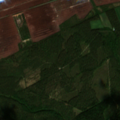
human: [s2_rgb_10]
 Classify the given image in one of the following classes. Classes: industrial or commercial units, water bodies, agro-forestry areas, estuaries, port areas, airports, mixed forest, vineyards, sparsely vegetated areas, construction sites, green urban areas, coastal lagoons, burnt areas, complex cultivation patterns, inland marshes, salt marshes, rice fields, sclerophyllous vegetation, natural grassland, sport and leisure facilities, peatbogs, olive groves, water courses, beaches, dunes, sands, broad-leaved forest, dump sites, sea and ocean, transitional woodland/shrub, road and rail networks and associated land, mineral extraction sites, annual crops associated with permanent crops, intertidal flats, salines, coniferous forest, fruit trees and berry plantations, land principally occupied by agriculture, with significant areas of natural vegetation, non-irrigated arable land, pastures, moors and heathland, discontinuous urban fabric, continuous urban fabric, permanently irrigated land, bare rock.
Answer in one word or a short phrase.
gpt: coniferous forest, mixed forest, transitional woodland/shrub